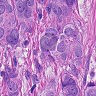
Metastatic tissue present: yes